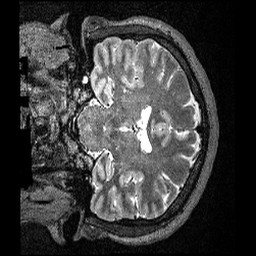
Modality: T2w
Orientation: coronal
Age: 34
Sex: male
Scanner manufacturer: siemens
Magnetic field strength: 3 T
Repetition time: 3.2 s
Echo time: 0.479 s